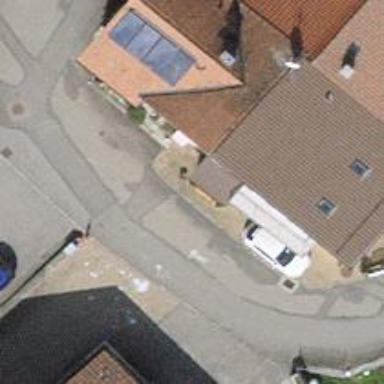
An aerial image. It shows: Alley with asphalt surface designated as service road.